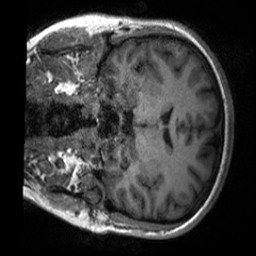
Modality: T1w
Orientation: coronal
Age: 26
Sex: female
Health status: healthy
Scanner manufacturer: siemens
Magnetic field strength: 3 T
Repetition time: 2 s
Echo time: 0.00232 s